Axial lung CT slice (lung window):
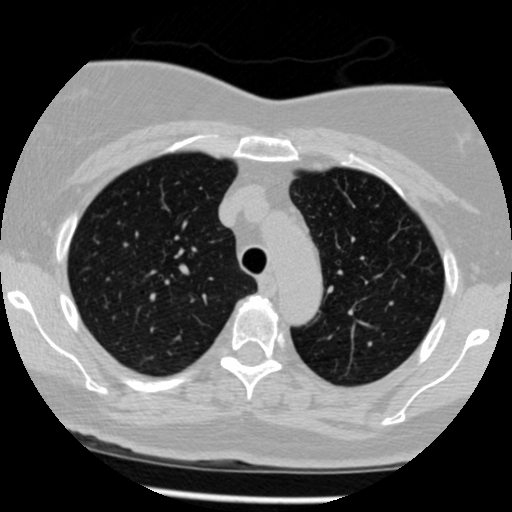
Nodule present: yes
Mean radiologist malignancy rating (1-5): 3